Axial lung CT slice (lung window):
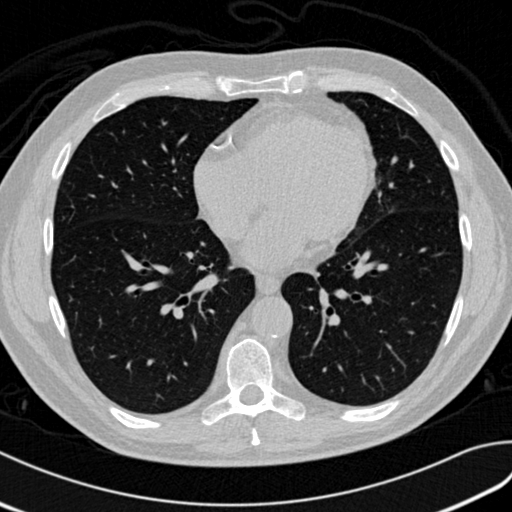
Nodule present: no